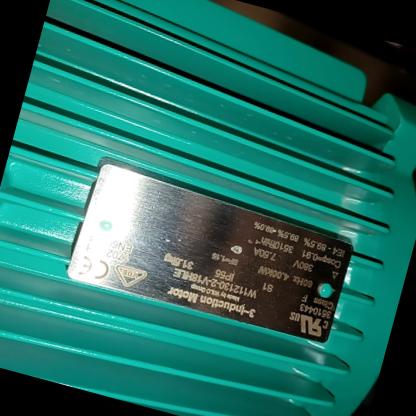
Klasa: tabliczka-znamionowa